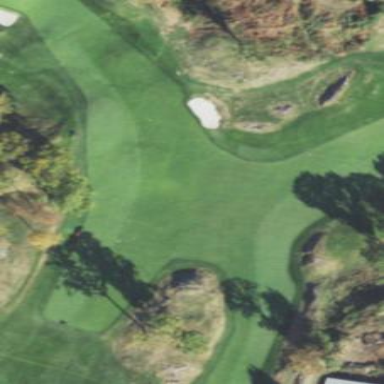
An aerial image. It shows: Scenic golf fairway.